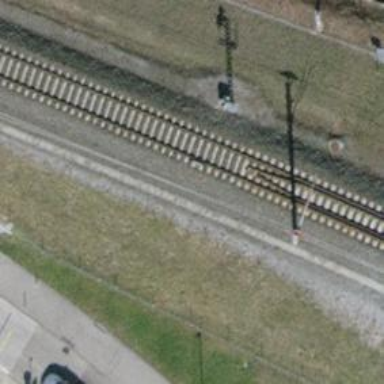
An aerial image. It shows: Railway signal.